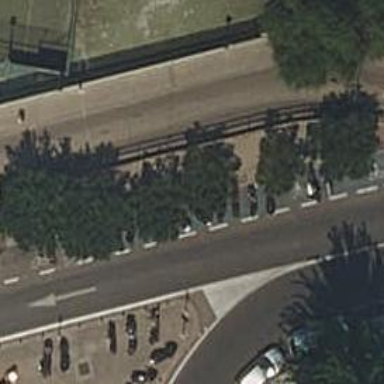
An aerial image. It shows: Motorcycle parking facility.